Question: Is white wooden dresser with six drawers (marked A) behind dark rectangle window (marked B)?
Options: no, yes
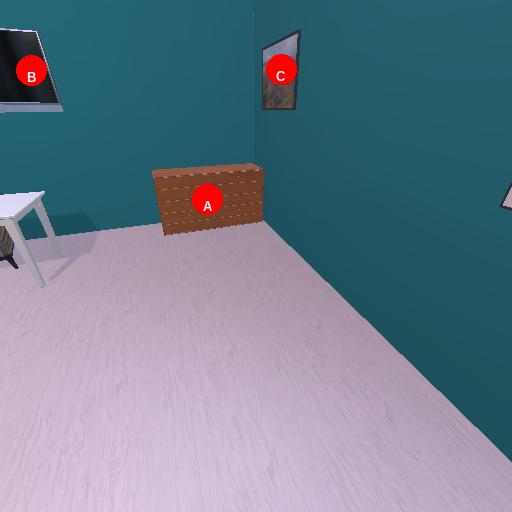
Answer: no